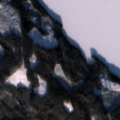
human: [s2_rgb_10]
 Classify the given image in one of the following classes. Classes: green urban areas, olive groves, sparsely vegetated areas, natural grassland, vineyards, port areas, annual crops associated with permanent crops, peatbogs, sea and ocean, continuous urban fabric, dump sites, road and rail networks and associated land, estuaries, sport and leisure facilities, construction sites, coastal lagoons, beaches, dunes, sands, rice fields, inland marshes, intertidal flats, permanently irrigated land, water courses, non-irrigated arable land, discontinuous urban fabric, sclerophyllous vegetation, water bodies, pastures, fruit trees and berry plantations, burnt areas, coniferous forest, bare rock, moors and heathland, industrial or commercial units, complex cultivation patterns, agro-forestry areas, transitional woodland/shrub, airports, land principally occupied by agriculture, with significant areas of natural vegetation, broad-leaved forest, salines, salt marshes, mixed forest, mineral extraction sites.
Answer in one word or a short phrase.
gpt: coniferous forest, water bodies